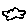
Label: cloud